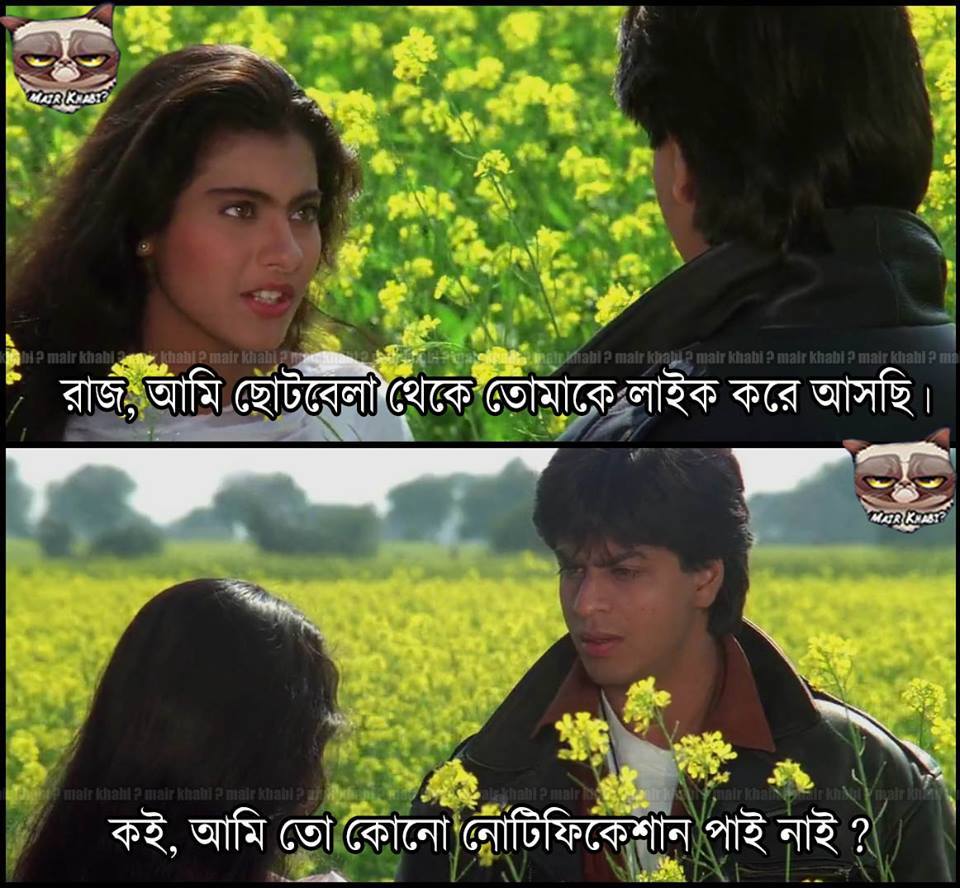
Caption: রাজ,আমি ছোটবেলা থেকেই তোমাকে লাইক করে আসছি।কই আমি ত কোনদিন নোটিফিকেশন পাই নাই?
Label: hate